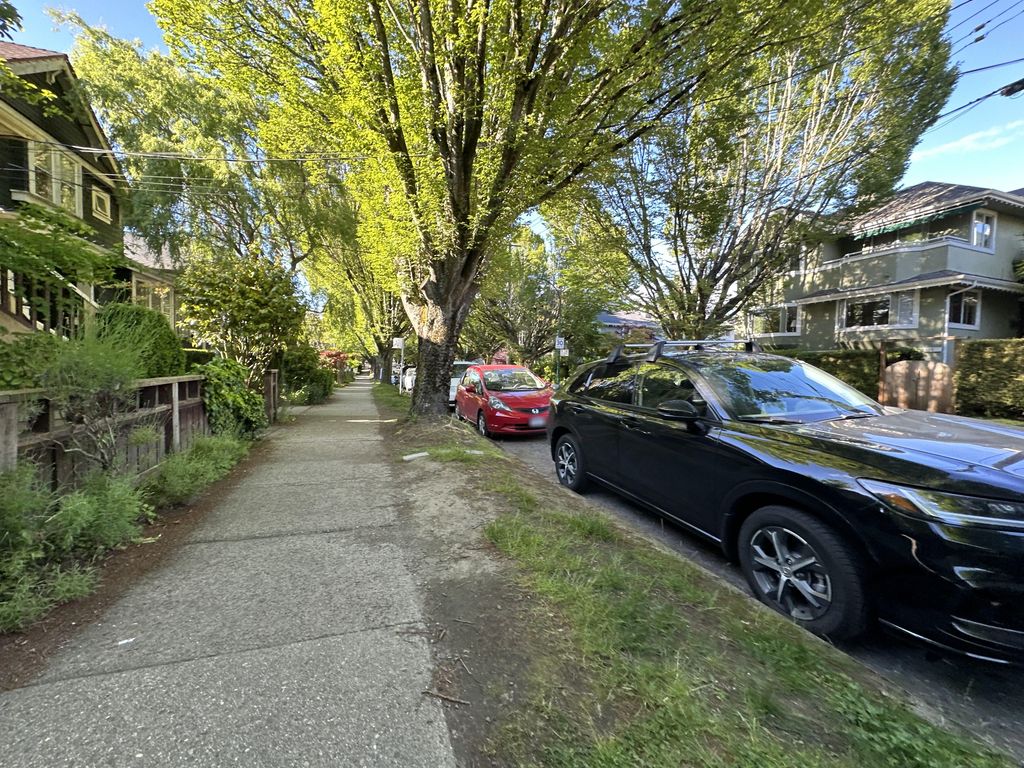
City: vancouver